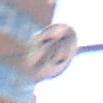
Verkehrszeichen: EndeGeschwindigkeit70
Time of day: MorningAfternoon
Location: Outdoor (Suburban)
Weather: PartlyCloudy
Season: NotSpecified
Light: Natural